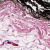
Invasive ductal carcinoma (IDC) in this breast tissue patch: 0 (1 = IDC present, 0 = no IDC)